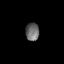
Tissue: skin
Cell type: Epithelial cells
Senescence score: 0.2225
Nuclear area (px): 244
Mean DAPI intensity: 102.402